Interaction volume radius: 10 \u00c5
Interaction volume height: 20 \u00c5
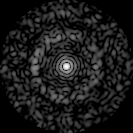
Disorder parameter: 0.8369